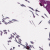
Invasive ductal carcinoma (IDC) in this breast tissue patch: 0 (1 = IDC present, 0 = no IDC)